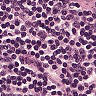
Metastatic tissue present: no